Question: I thought this would be like pretty simple task to do, but now I have tried for hours and cant figure out how to get around this.
I have a list of friends which should be displayed in a scrollable list. Each friend have a profile image and a name associated to him, so each item in the list should display the image and the name.
The problem is that I cant figure out how to make a flexible container that contains both the image and the name label. I want to be able to change the width and height dynamically so that the image and the text will scale and move accordingly.
I am using Unity 5 and Unity UI.
I want to achieve the following for the container:
- - -
Hope this is illustrated well in the following attached image:

I asked the same question <URL> on Unity Answers, but no answers so far. Is it really possible that such a simple task is not doable in Unity UI without using code?
Thanks a lot for your time!
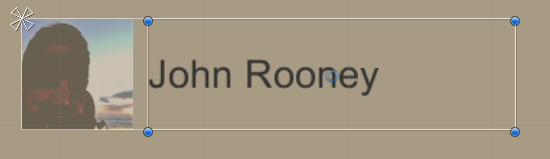
Answer: We never found a way to do this without code. I am very unsatisfied that such a simple task cannot be done in the current UI system.
We did create the following layout script that does the trick (tanks to Angry Ant for helping us out). The script is attached to the text label:
'''
using UnityEngine;
using UnityEngine.EventSystems;
[RequireComponent (typeof (RectTransform))]
public class IndentByHeightFitter : UIBehaviour, UnityEngine.UI.ILayoutSelfController
{
public enum Edge
{
Left,
Right
}
[SerializeField] Edge m_Edge = Edge.Left;
[SerializeField] float border;
public virtual void SetLayoutHorizontal ()
{
UpdateRect ();
}
public virtual void SetLayoutVertical() {}
#if UNITY_EDITOR
protected override void OnValidate ()
{
UpdateRect ();
}
#endif
protected override void OnRectTransformDimensionsChange ()
{
UpdateRect ();
}
Vector2 GetParentSize ()
{
RectTransform parent = transform.parent as RectTransform;
return parent == null ? Vector2.zero : parent.rect.size;
}
RectTransform.Edge IndentEdgeToRectEdge (Edge edge)
{
return edge == Edge.Left ? RectTransform.Edge.Left : RectTransform.Edge.Right;
}
void UpdateRect ()
{
RectTransform rect = (RectTransform)transform;
Vector2 parentSize = GetParentSize ();
rect.SetInsetAndSizeFromParentEdge (IndentEdgeToRectEdge (m_Edge), parentSize.y + border, parentSize.x - parentSize.y);
}
}
'''